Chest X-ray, AP view. Patient: 45 years old, sex F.
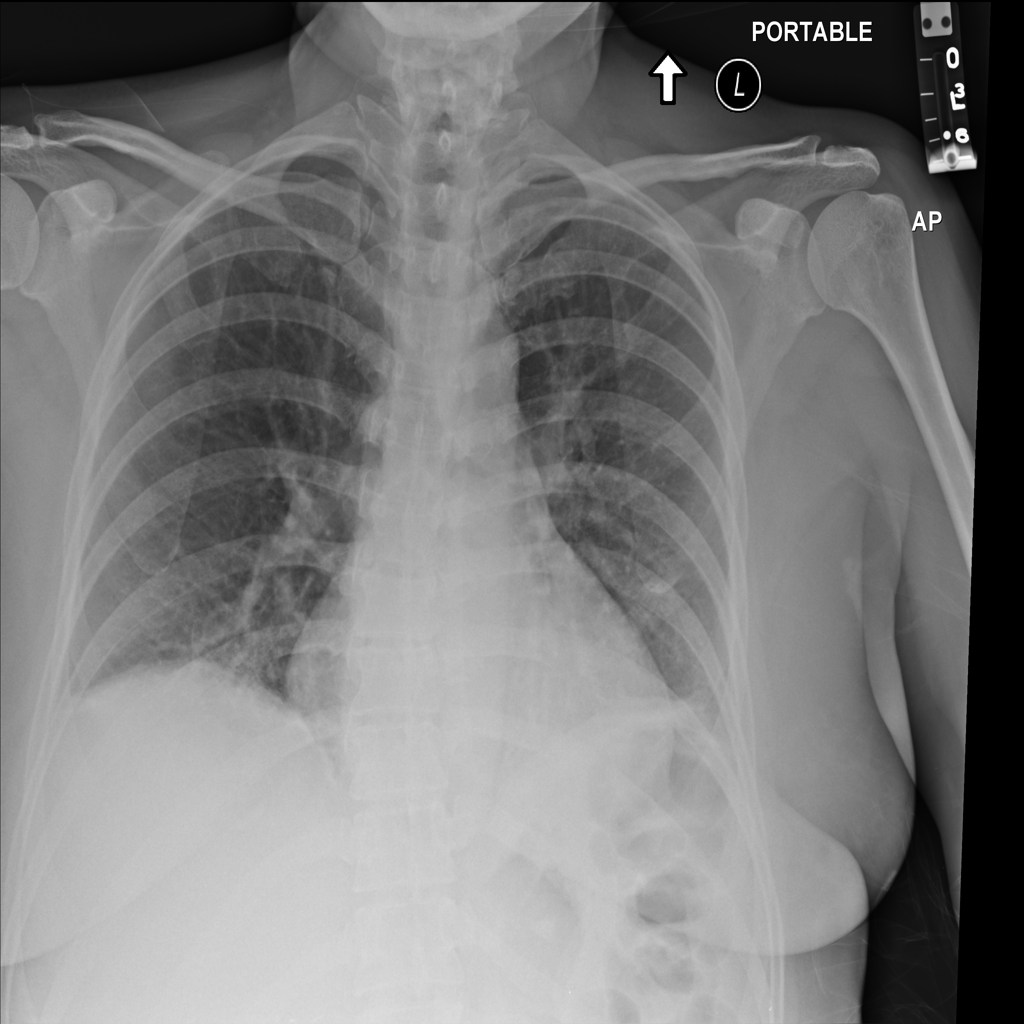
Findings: Effusion